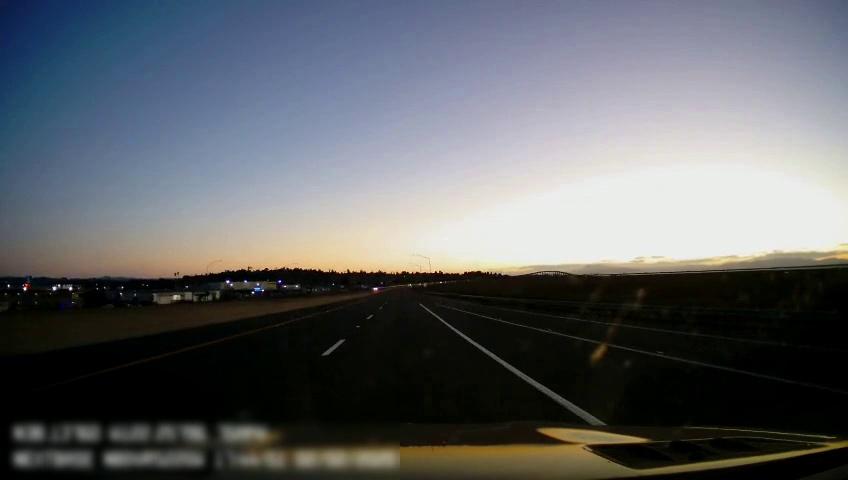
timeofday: Dusk/Dawn/Twilight
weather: Sunny
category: Drivable Space
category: Lanes | Current Lane
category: Lanes | Current Lane
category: Lanes | Alternate Lane
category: Lanes | Alternate Lane
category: Lanes | Alternate Lane